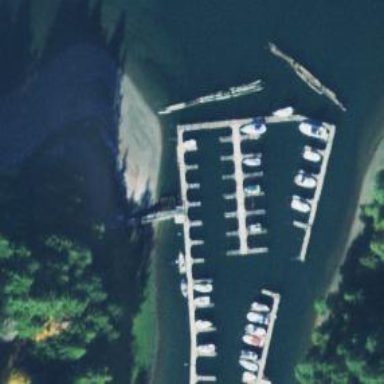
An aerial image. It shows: Marina on leisure land.